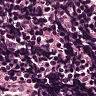
Metastatic tissue present: no